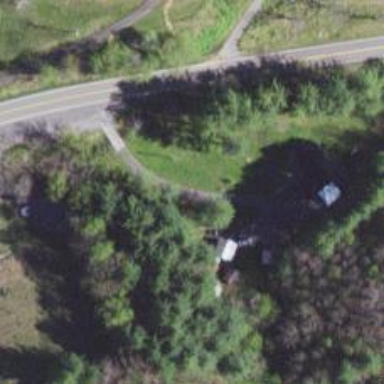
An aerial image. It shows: Driveway leading to service road.